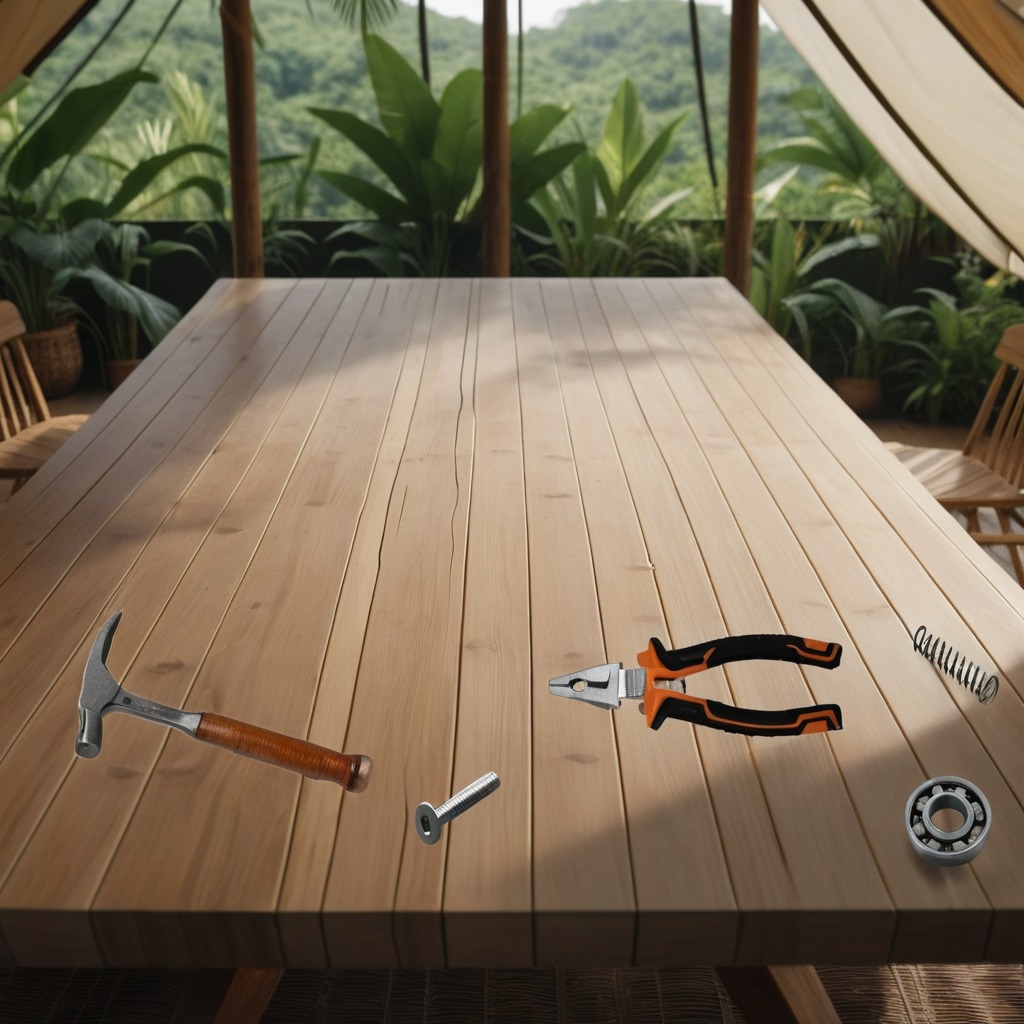
A metal ball bearing, a hammer, a metal machine screw, pliers, and a coiled metal spring are lying on the wooden table.